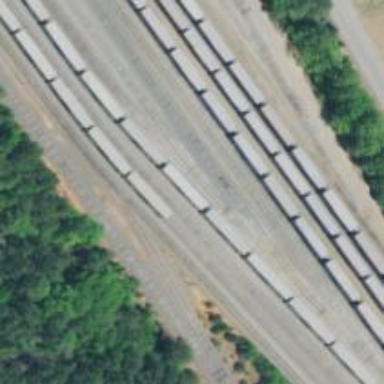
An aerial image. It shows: Railway spur service.